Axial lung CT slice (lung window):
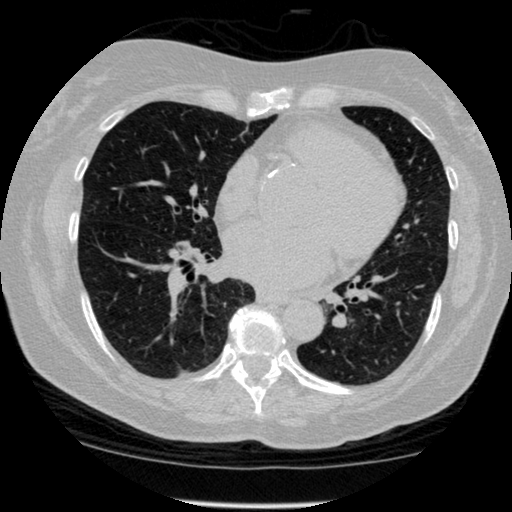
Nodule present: no